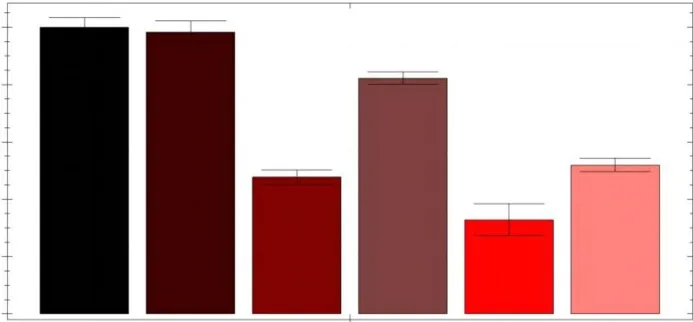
QPCR and agarose electrophoresis results from the patient's family. (A) qPCR results from the patient's family.
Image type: pathology (immunostaining)